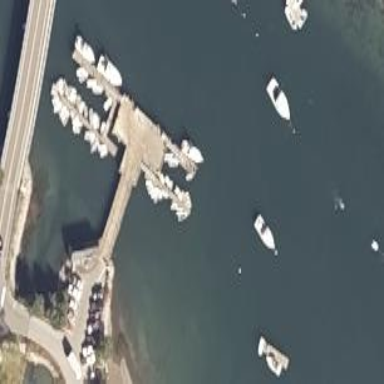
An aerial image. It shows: Pier with mooring facilities.